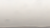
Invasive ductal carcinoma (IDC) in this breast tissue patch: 0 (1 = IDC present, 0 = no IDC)